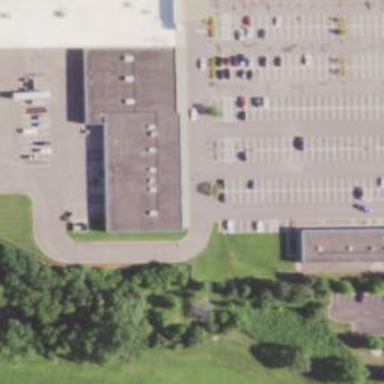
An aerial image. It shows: Post office.